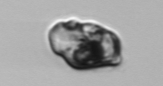
Label: Proterythropsis